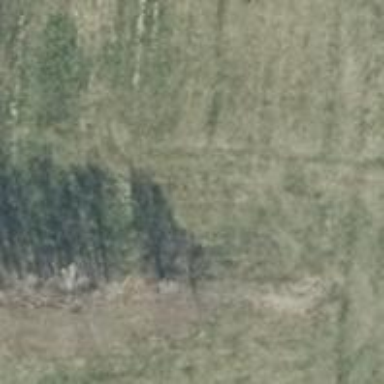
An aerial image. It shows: Row of trees in natural setting.